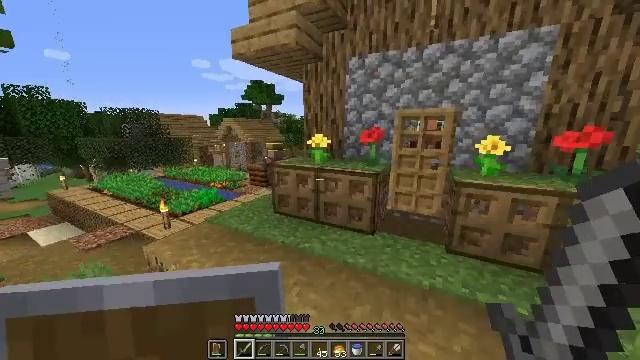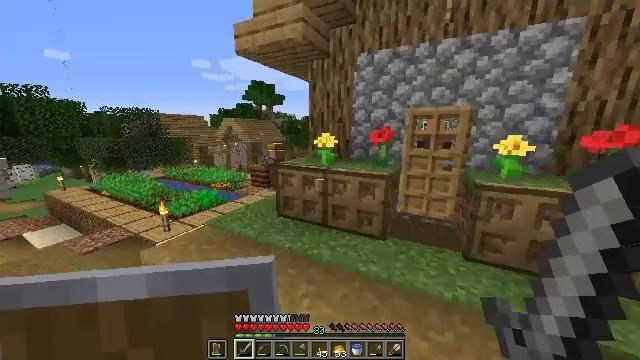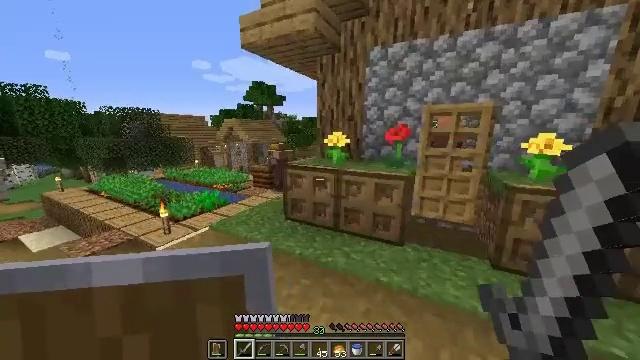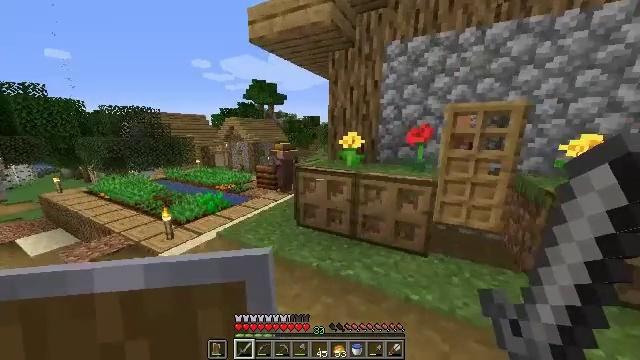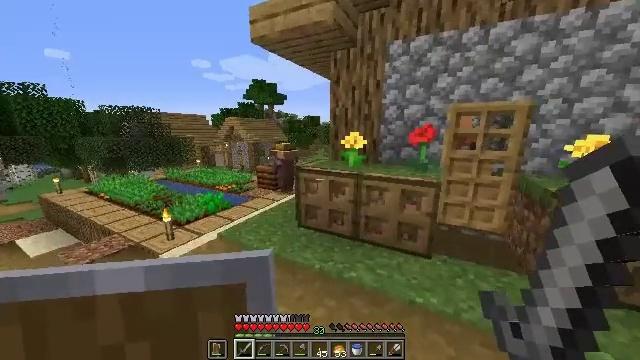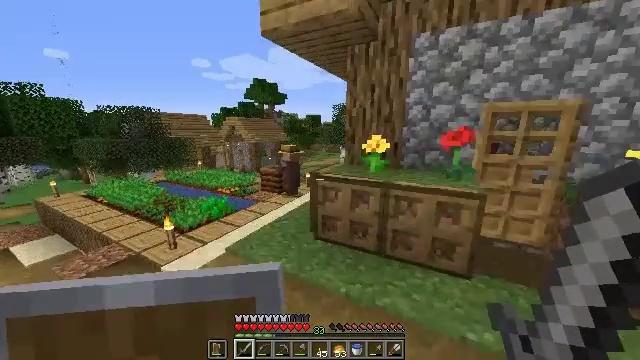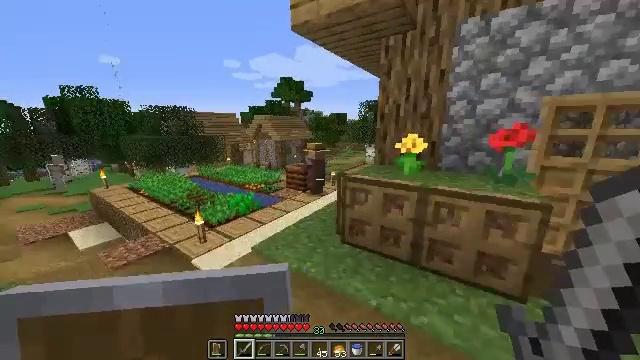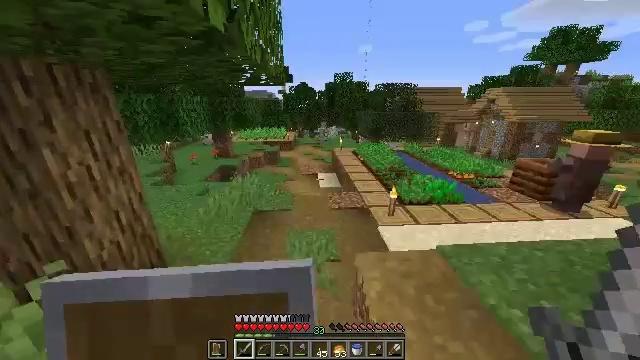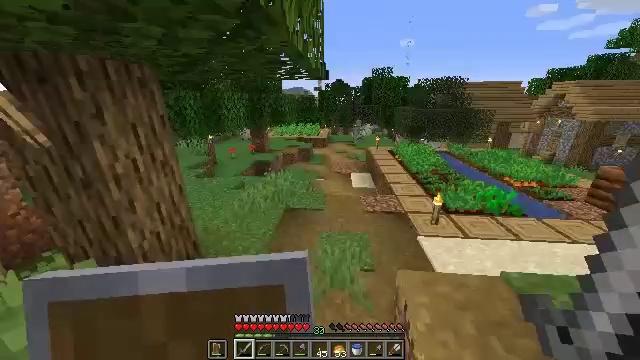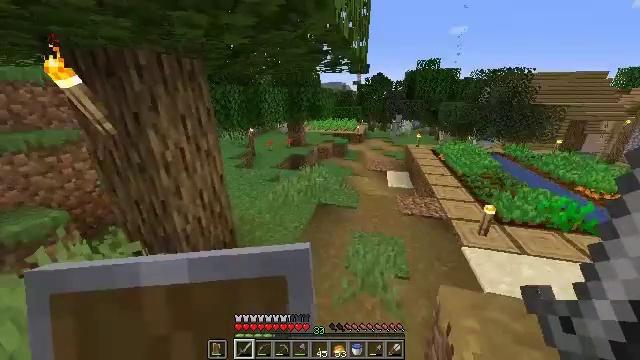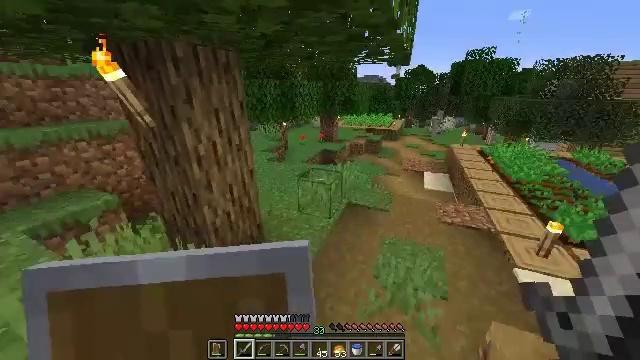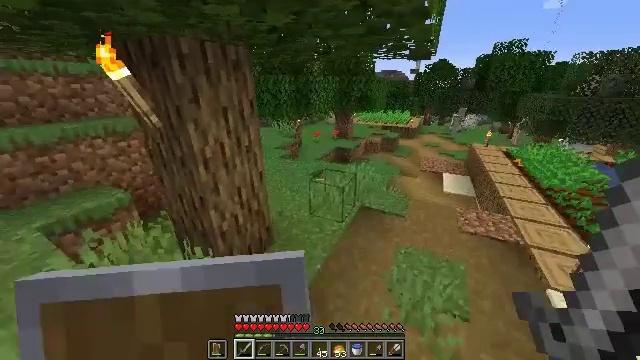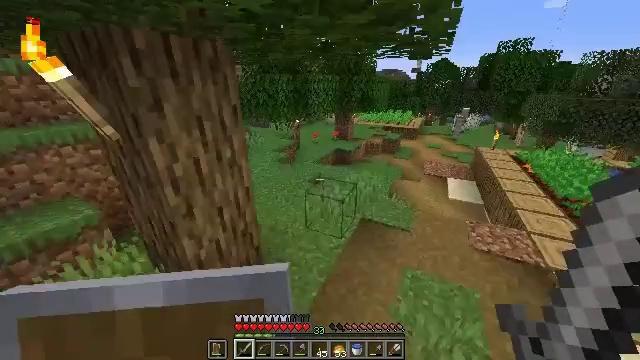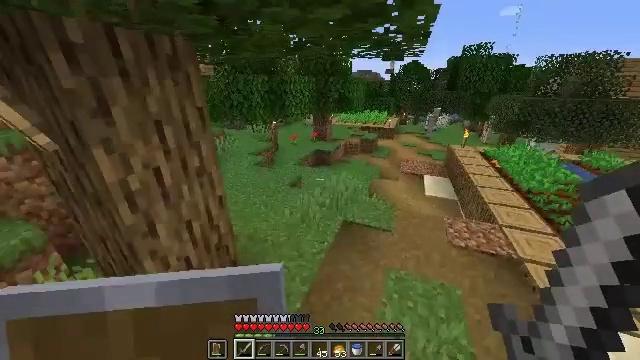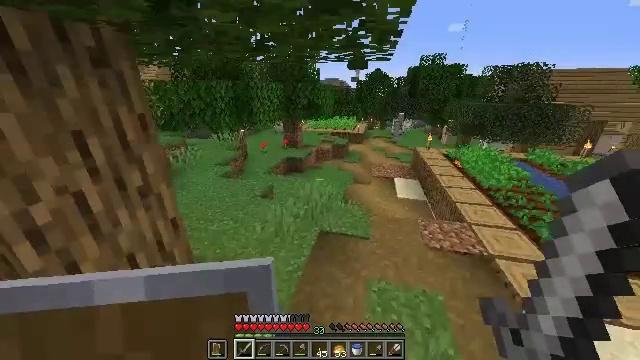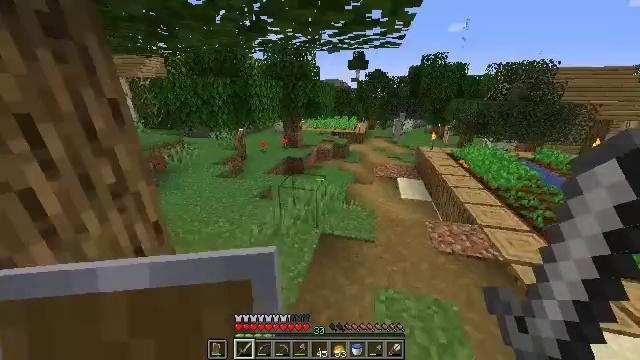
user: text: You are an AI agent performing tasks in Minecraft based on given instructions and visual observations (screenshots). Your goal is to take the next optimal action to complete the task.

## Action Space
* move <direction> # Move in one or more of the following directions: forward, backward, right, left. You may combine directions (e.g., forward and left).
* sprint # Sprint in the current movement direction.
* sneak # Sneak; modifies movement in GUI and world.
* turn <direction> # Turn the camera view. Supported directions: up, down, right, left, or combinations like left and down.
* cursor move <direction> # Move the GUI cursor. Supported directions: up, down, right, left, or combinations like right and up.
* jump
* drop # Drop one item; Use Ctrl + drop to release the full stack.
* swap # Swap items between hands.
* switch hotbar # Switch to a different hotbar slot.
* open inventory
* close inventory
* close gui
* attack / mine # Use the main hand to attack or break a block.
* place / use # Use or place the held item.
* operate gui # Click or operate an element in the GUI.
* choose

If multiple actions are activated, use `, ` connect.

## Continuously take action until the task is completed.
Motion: motion action
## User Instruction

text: Mine the oak trapdoor.
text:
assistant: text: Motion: move forward and move left
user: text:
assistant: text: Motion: move forward and move left
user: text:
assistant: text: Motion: move forward and move left
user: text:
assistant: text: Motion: move forward and move left
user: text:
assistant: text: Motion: move forward
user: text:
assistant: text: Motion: move forward, turn left
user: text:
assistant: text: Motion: move forward and move left, turn left and down
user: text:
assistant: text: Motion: move forward and move left, turn left
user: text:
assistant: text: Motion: move forward, turn left and down
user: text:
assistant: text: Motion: move forward, turn left and down
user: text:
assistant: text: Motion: move forward, turn left
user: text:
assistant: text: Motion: move forward
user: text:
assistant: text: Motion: move forward, turn right
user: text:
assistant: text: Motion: move forward, turn right and up
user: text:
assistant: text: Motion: move forward
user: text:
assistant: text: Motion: move forward, turn right and up
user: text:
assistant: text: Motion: move forward, turn right and up
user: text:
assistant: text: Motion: move forward, turn right
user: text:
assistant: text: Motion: move forward, turn right
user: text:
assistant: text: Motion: move forward, turn up
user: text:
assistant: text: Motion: move forward
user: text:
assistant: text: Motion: move forward, turn left and up, jump
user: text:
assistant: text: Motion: move forward, turn left, jump
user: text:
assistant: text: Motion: move forward, turn left and down, jump
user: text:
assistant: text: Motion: move forward, turn left and down
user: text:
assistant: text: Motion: move forward, turn left and down
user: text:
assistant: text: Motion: move forward, turn left and down
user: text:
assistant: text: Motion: move forward and move right, turn left and down
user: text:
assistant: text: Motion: move forward and move right
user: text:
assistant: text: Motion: move right, turn left and down